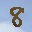
Label: 8